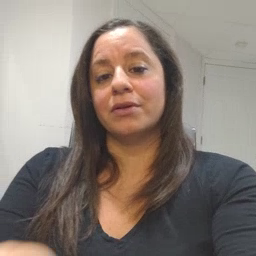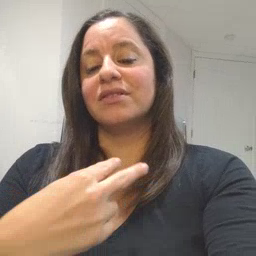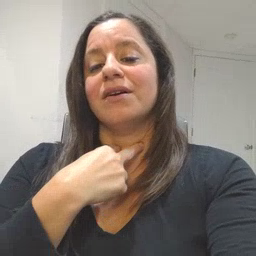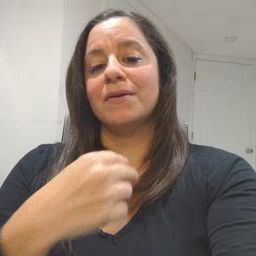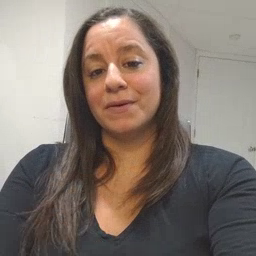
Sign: stuck